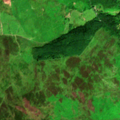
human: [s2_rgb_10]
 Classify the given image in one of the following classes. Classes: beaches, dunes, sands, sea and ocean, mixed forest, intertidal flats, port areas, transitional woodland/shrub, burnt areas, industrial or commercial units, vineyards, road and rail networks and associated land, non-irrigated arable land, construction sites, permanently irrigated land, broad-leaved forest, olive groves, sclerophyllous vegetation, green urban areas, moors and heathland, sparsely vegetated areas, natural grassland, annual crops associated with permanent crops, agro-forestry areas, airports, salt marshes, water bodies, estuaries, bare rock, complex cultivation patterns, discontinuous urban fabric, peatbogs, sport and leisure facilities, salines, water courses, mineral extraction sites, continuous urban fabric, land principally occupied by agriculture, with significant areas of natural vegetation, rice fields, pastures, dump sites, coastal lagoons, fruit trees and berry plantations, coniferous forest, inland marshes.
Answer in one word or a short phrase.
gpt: pastures, coniferous forest, moors and heathland, peatbogs